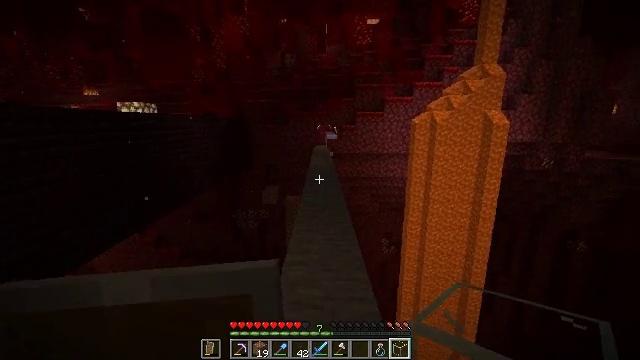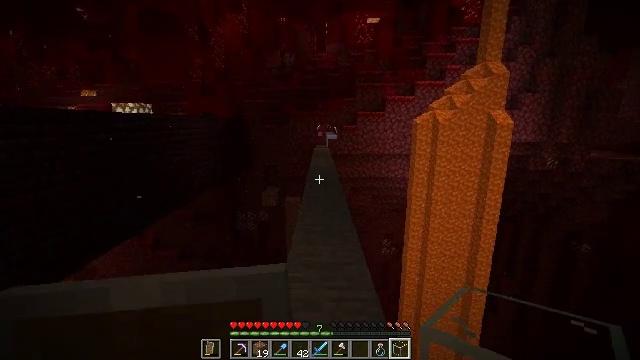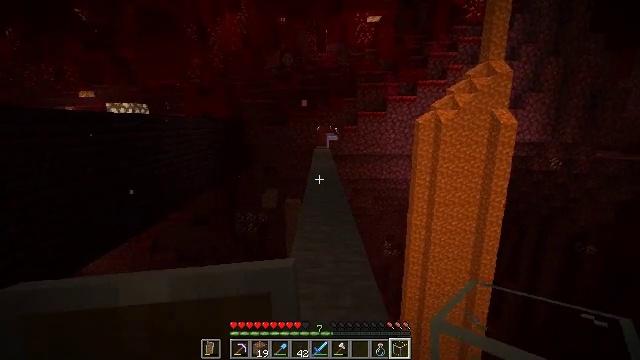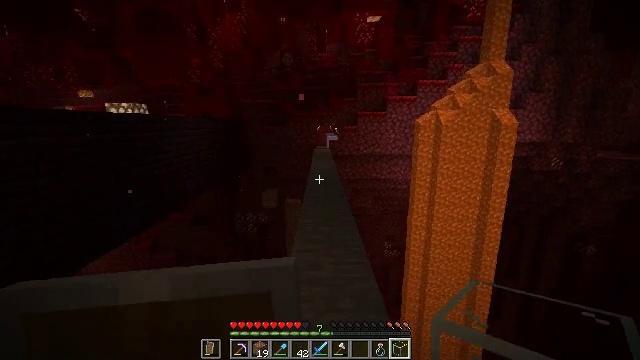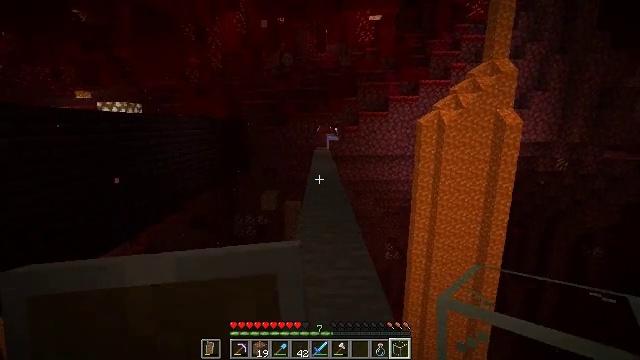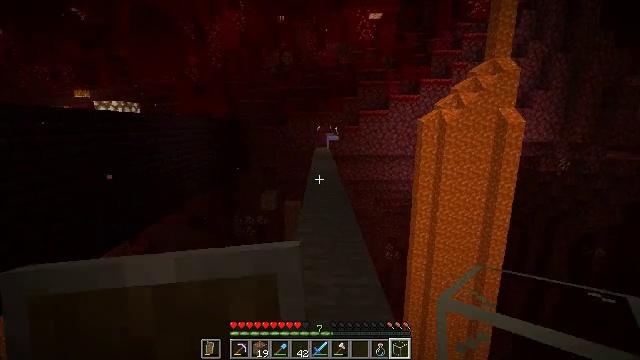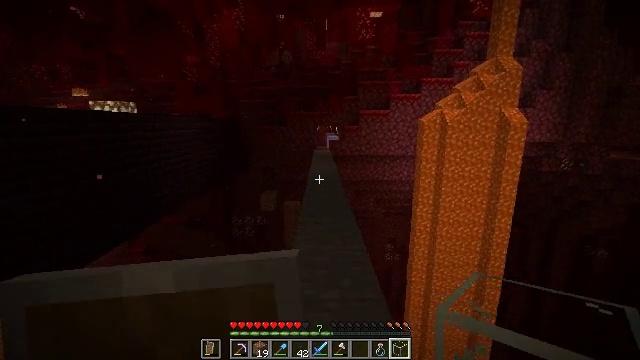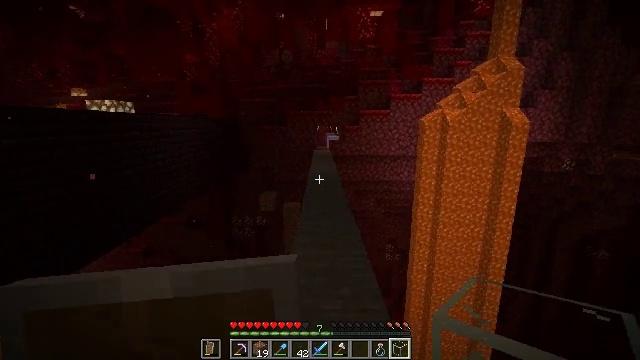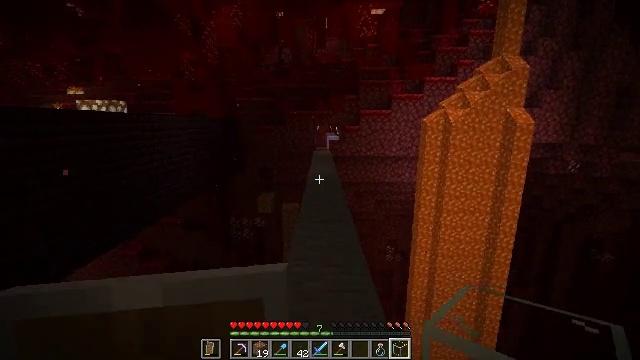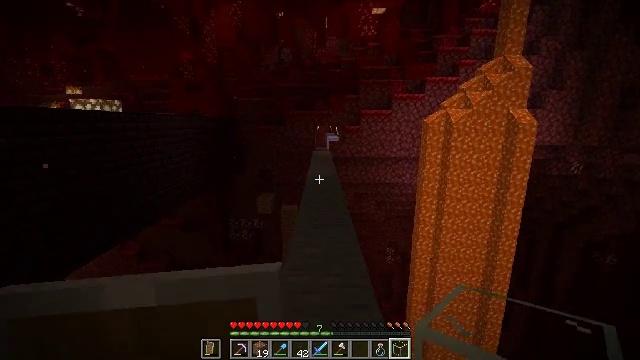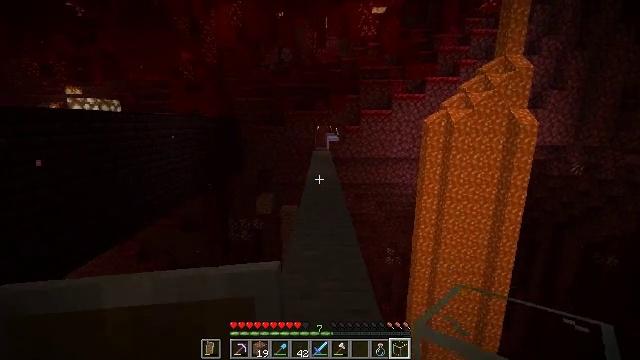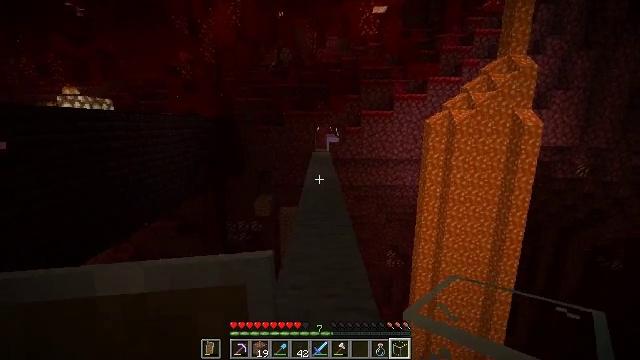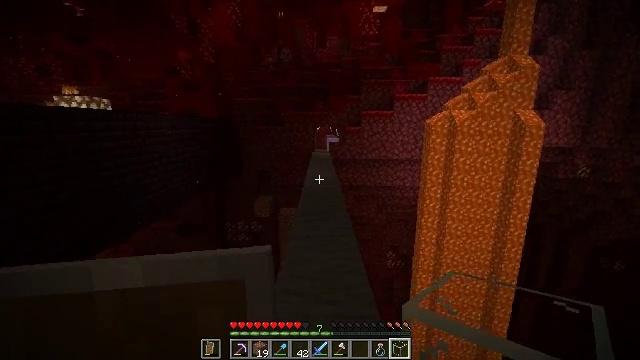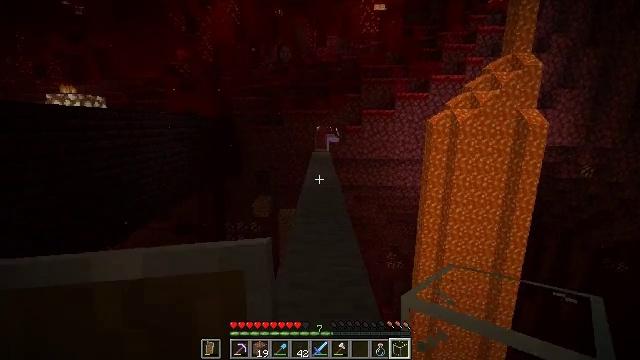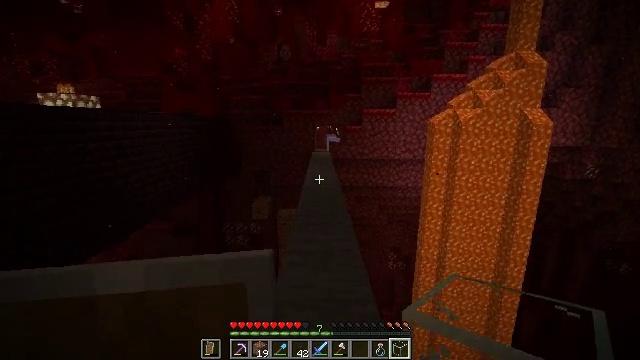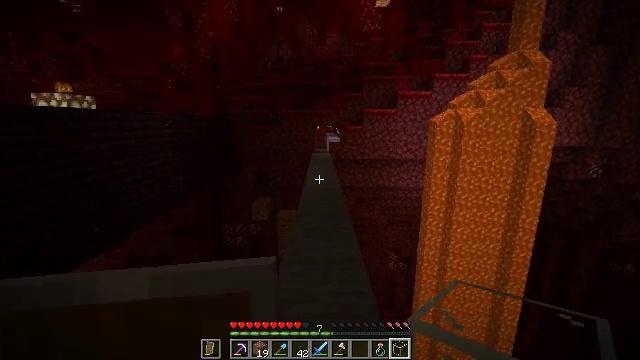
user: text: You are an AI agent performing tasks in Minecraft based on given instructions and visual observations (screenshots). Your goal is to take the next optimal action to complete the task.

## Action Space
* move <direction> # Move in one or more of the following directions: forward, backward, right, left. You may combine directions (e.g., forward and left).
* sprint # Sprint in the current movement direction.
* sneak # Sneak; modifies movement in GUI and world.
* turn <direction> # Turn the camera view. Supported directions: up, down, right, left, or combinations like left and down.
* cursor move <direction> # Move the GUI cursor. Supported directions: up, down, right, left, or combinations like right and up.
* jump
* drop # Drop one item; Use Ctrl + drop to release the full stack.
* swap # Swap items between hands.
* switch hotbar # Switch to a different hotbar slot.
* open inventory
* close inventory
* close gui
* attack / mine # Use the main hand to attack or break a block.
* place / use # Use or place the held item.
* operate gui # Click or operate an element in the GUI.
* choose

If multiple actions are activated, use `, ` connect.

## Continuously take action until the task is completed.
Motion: motion action
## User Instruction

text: Break the crimson stem to collect it.
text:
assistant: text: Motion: move forward
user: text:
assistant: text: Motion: move forward
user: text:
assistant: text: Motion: move forward
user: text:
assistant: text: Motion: move forward
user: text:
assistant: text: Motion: move forward
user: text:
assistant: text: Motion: move forward
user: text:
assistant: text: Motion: move forward
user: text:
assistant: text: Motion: move forward
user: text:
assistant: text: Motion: move forward
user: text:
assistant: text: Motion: move forward
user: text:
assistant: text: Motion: move forward
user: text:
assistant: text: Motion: move forward
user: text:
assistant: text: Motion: move forward
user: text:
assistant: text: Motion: move forward
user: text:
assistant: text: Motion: move forward
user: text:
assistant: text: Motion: move forward
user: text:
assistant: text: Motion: move forward
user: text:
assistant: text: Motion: move forward
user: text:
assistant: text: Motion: move forward
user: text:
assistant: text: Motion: move forward
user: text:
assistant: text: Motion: move forward
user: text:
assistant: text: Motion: move forward
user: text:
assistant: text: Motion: move forward
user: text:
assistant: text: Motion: move forward
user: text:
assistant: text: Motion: move forward
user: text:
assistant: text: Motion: move forward
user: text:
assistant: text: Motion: move forward
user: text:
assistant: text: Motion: move forward
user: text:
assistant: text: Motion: move forward
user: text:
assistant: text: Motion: move forward